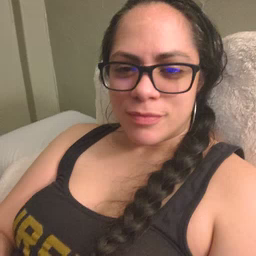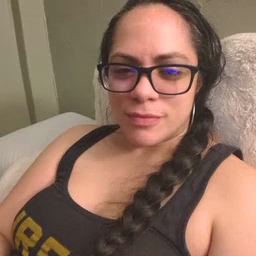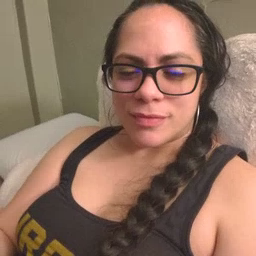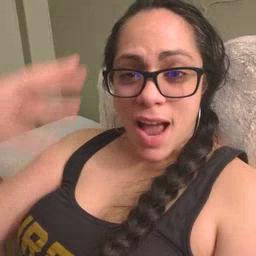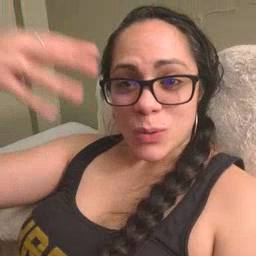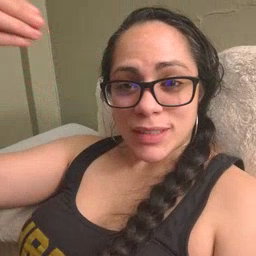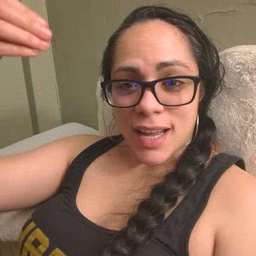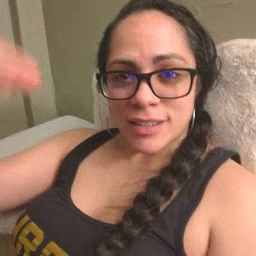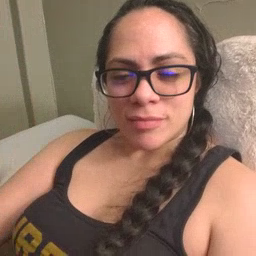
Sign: outside